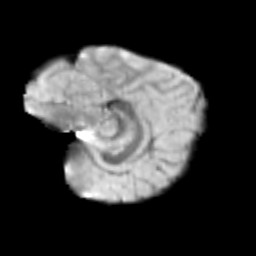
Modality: T2w
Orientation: sagittal
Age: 9
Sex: female
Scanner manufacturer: siemens
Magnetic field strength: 3 T
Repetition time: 3.8 s
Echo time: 0.07 s